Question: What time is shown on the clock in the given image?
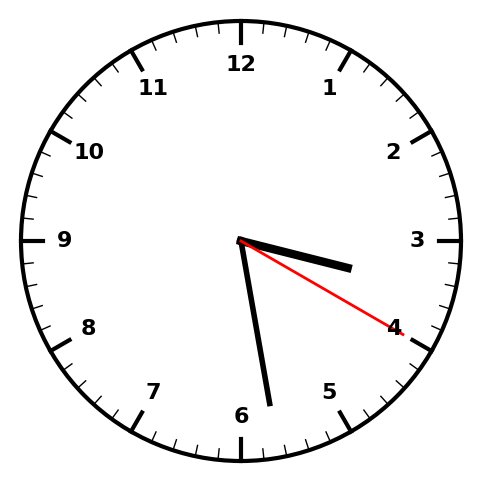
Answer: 03:28:20